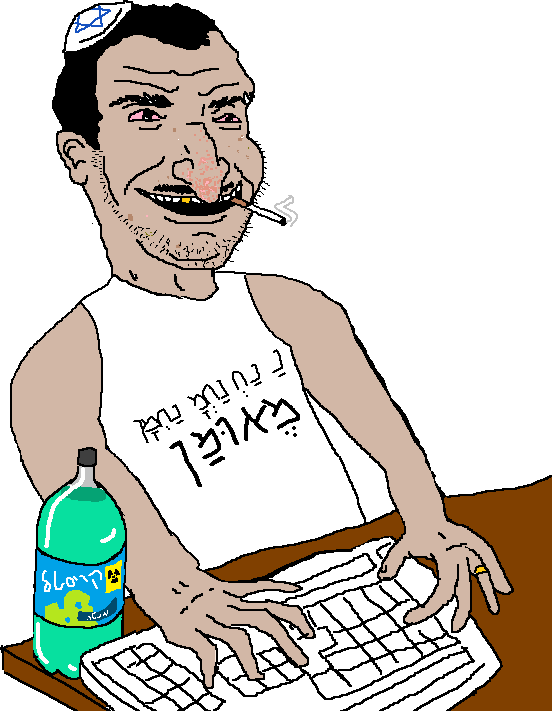
Label: 5_Bruce